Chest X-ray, PA view. Patient: 63 years old, sex M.
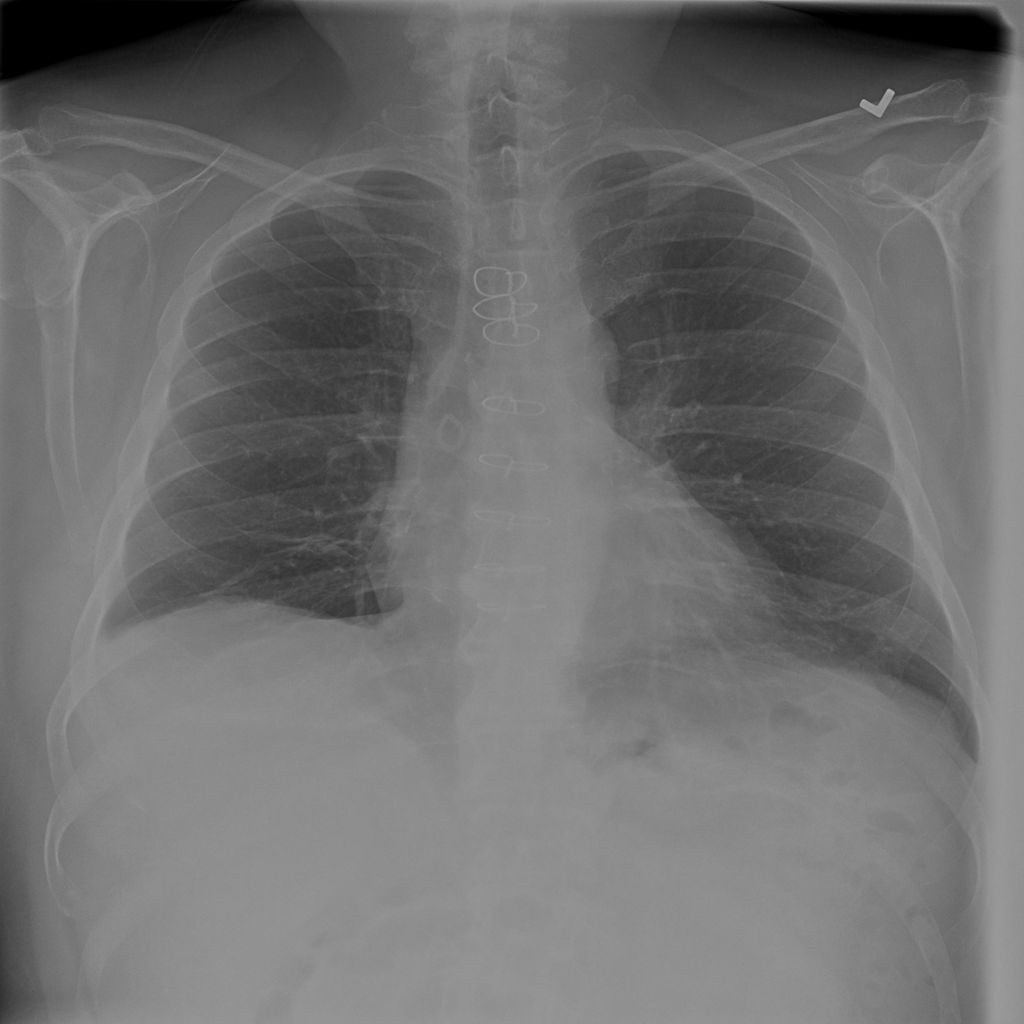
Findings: Atelectasis